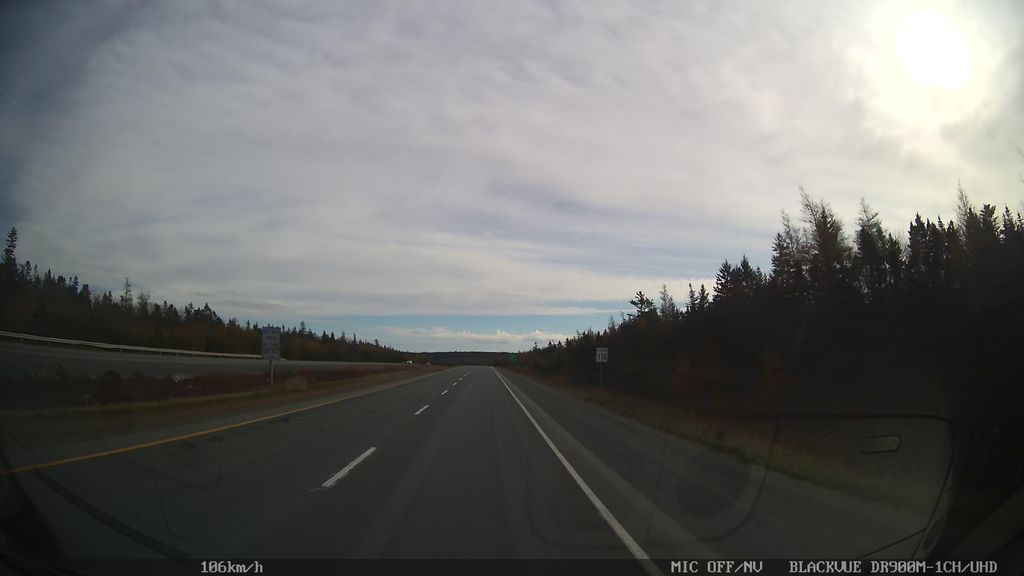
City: halifax